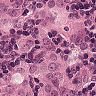
Metastatic tissue present: yes